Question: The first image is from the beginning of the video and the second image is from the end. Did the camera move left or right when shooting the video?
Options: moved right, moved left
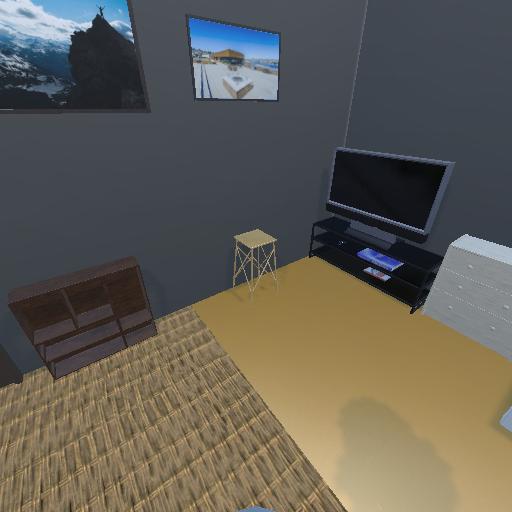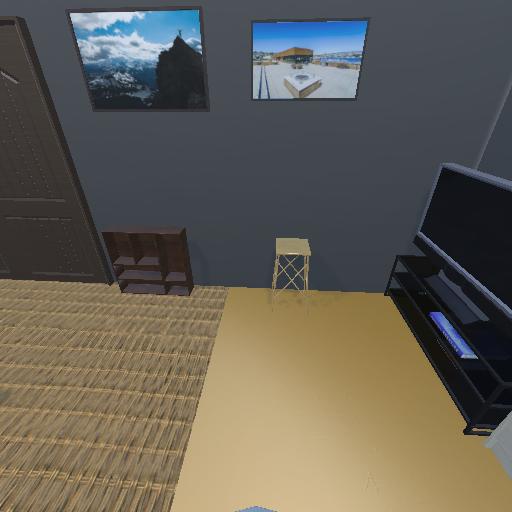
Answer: moved right